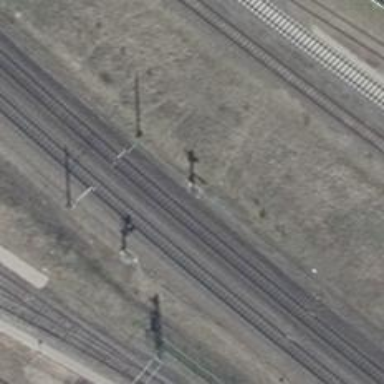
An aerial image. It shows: Railway signal.